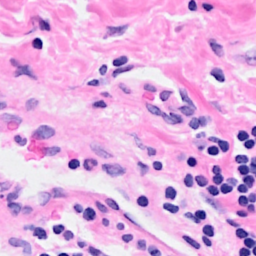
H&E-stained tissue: Breast